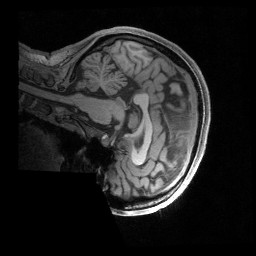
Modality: T1w
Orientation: sagittal
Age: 23
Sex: female
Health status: ill
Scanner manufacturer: siemens
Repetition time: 2.4 s
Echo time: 0.00231 s